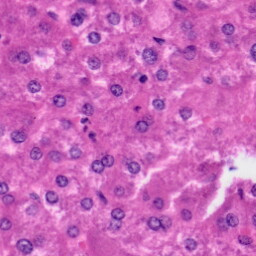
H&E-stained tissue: Liver